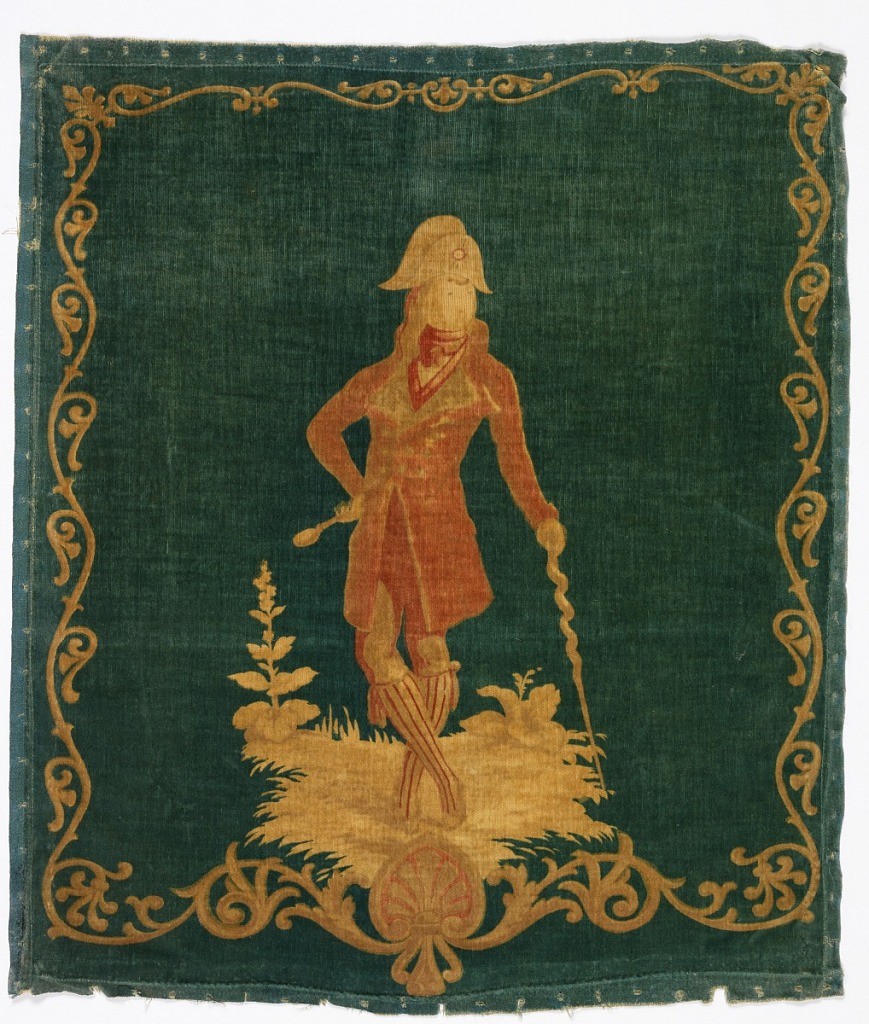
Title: Cushion cover
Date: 1800–1815
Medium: cotton Technique: supplementary warp pile (velvet), printed
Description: Square cushion cover of printed cotton velvet with a standing figure of a man in fashionable dress with striped hose and a bicorn hat leaning on a spiral walking stick. In rosy reds and tans on a blue-green ground, with a narrow scrolling acanthus border.